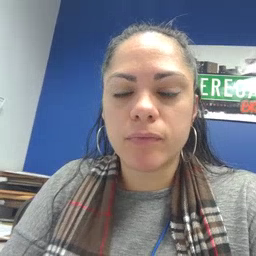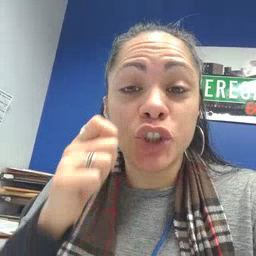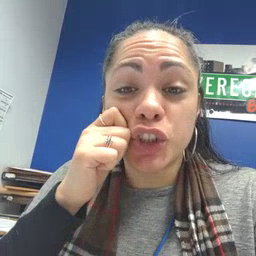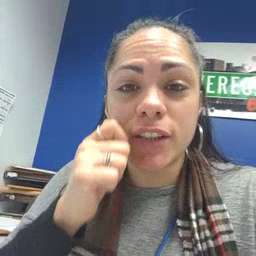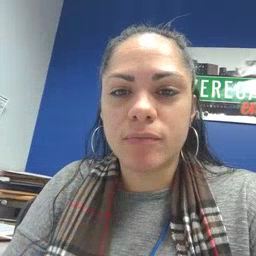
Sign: cheek